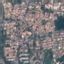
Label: Residential